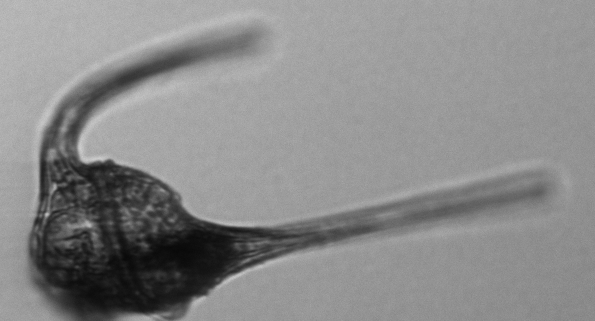
Label: Tripos